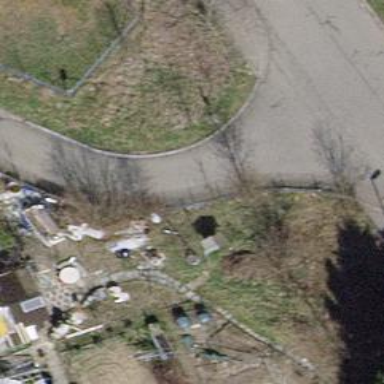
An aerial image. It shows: Alley classified as service road.